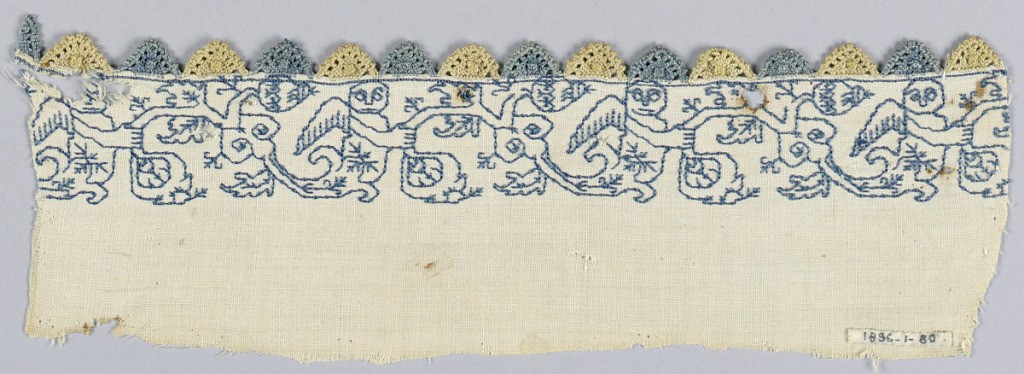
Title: Band
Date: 16th century
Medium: linen, silk Technique: embroidered with silk and edged with lace (with needle knotted trim)
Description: White linen with border design of cherubim holding a large rinceau in blue silk. Tiny pointed edge of blue and yellow linen "punto in aria."